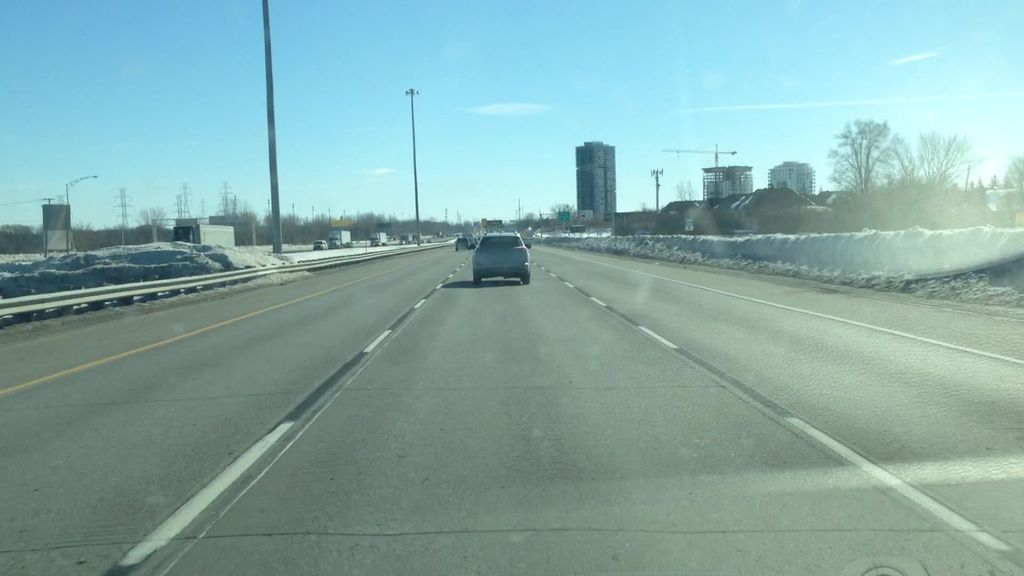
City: montreal